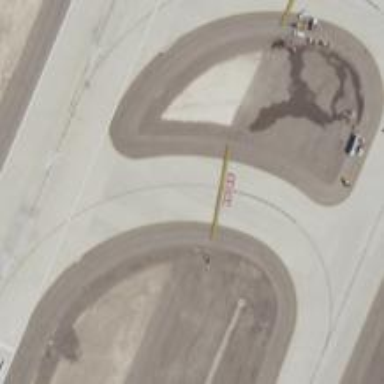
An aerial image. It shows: View of taxiway at the airport.